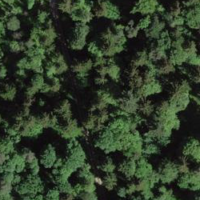
EUNIS habitat code: 44
Species observed at this site:
Aesculus hippocastanum